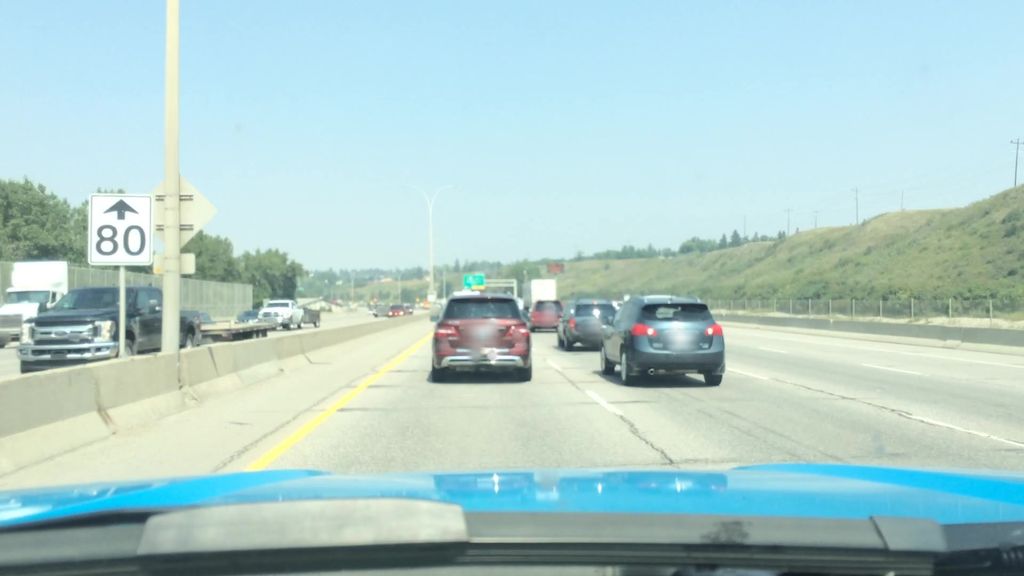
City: calgary